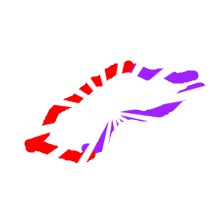
Shape: parallelogram